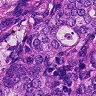
Metastatic tissue present: yes